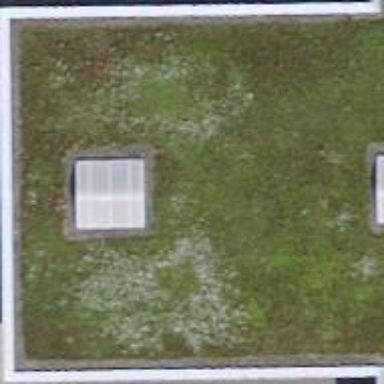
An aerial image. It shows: View of roof of building.